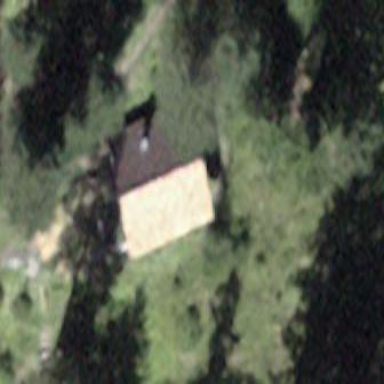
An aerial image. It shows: Wilderness hut in building.